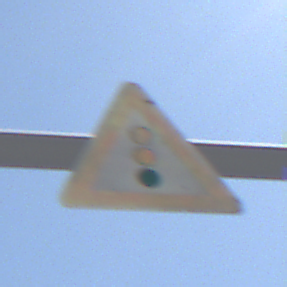
Verkehrszeichen: Lichtzeichenanlage
Umgebung: Outdoor, RoadRail
Tageszeit: Midday
Wetter: Clear
Licht: Natural
Jahreszeit: Summer
Kontrast: HighContrast